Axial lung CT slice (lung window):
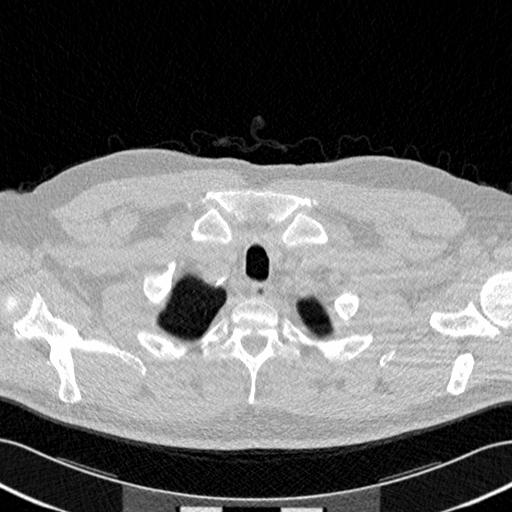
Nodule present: no